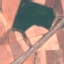
Land use / land cover: Highway